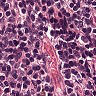
Metastatic tissue present: no